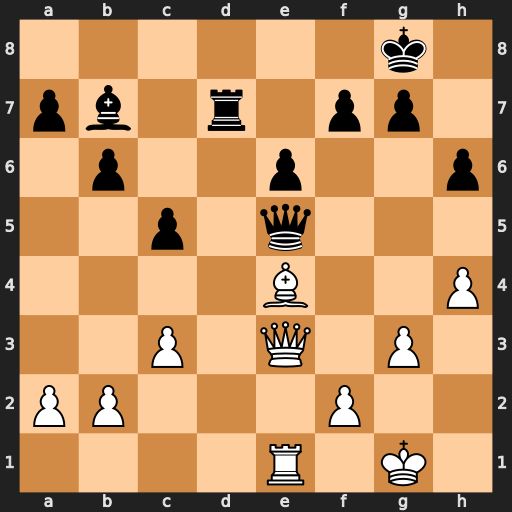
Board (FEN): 6k1/pb1r1pp1/1p2p2p/2p1q3/4B2P/2P1Q1P1/PP3P2/4R1K1
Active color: w
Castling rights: -
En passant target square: -
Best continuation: Bh7+ Kxh7 Qxe5